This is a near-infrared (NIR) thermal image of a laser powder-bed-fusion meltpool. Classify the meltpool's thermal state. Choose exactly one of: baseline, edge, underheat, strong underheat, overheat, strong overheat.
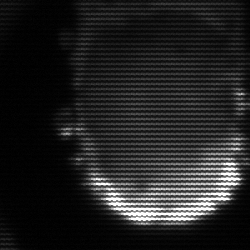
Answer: baseline